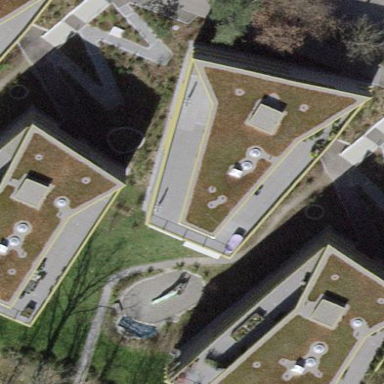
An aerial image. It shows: Apartment building with flat roof.